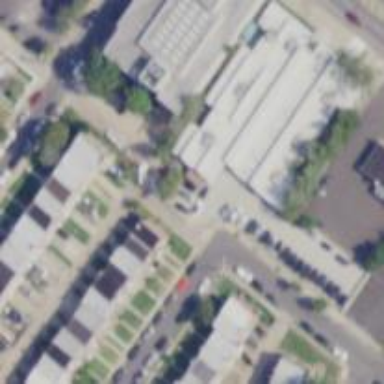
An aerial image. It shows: Alleyway designated as service road.